Field crop: maize
Growth stage: 2
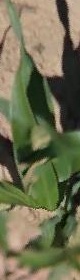
Species: maize